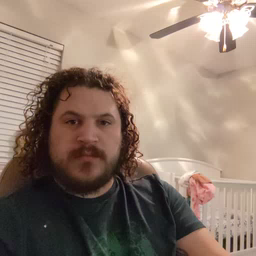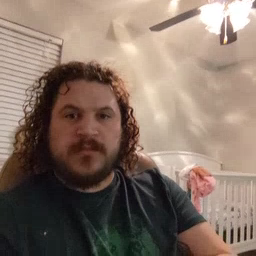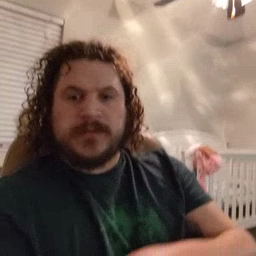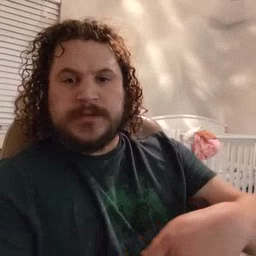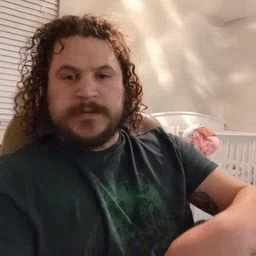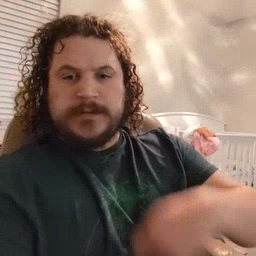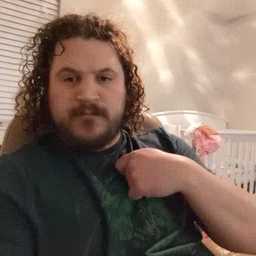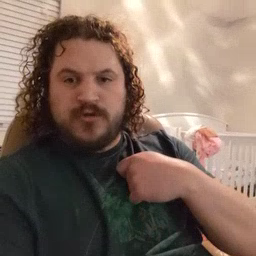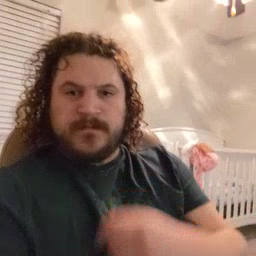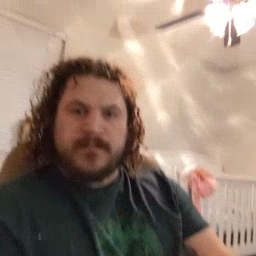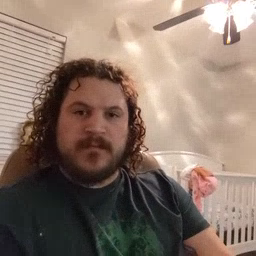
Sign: zipper